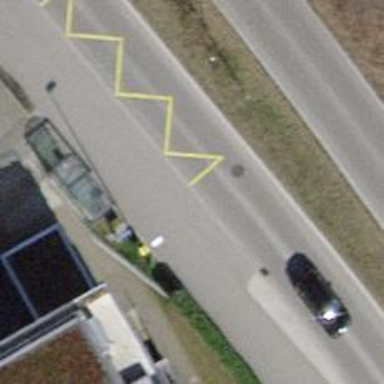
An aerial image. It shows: Platform for public transport is situated by the road.